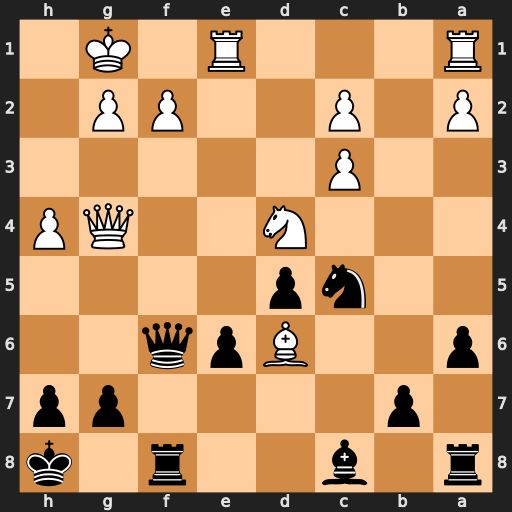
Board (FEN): r1b2r1k/1p4pp/p2Bpq2/2np4/3N2QP/2P5/P1P2PP1/R3R1K1
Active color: b
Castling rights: -
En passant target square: -
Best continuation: e5 Qe2 Qxd6